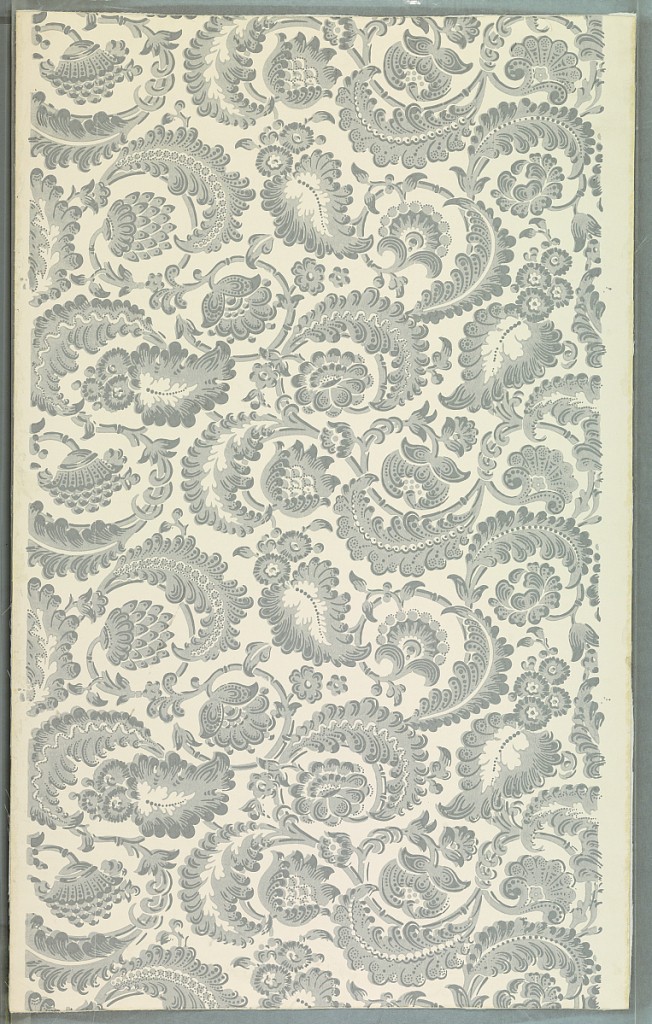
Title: Sidewall
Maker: Cole and Son, Ltd.
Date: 1815–25
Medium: Block-printed
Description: Closely set serpentine arrangement of flowers, leaves and stems. In the Indian style. Tones of gray on white ground. Reprinted from woodblocks of the 1820s.